Question: I have sets of line segments 'AB1, AB2, ... ABn'. Each one has '(Ax, Ay), (Bx, By)' coordinates. Then, I have circle with a center coordinate (Cx, Cy) and r (radius).
How can I which line segment lies on a circle (in figure) OR not? .
I tried to formulate my idea in Python:
'''
import numpy as np
import pylab as plt
def detect(A,B, C, r):
'''
Returns 'True' if line is inside or intersected the circle, otherwise 'False'.
Inputs:
- A - segment line coordinate (Ax, Ay)
- B - segment line coordinate (Bx, By)
- C - circle coordinate (Cx, Cy)
- r - circle radius
'''
# Do process for detection
return (boolean)
def plot_detected(An, Bn, C, r):
'''
Plots newly detected line segments with red color
while the rest remains with blue color
'''
plt.figure(1)
plt.subplot(111)
for A, B in zip(An, Bn):
if detect(A, B, C, r):
line1, = plt.plot([ A[0], B[0] ], [ A[1], B[1] ], 'ro-')
else:
line2, = plt.plot([ A[0], B[0] ], [ A[1], B[1] ], 'bo-')
pl.legend([line1, line2], ('detected','un-detected'))
plt.show()
def main():
C = [18.5, 18.5]
r = 2.4
Ax = np.array([16.2, 17.2, 22.2, 18.2, 23.8, 18.8])
Ay = np.array([22.8, 20.6, 23.8, 18.4, 20.8, 22.8])
Bx = np.array([21.8, 19.8, 18.2, 19.8, 17.2, 22.8])
By = np.array([17.8, 17.2, 19.2, 19.2, 16.8, 20.8])
An = np.vstack([Ax, Ay]).T
Bn = np.vstack([Bx, By]).T
plot_detected(An, Bn, C, r)
if __name__ == '__main__':
main()
'''
Thank you for your help in advance.
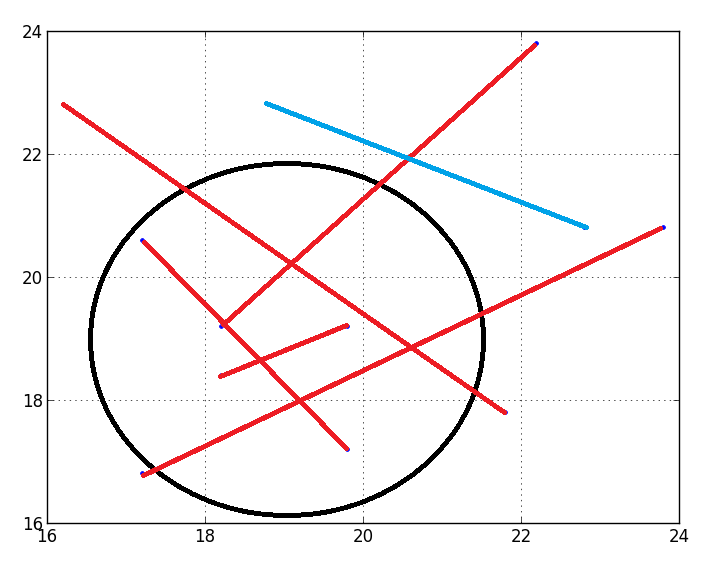
Answer: For each line, you should be able to compute the point on the line that is minimally distant from the circle centre. To do that, you project the position vector of the centre onto the line's direction vector. Call that minimally-distant point P. If P is within the circle (i.e. the sqrt of the sum of squares of its coordinates is less than the circle radius) and P is also between the line segment's end points, then the line segment intersects the circle.
You also have to check whether the line endpoints themselves are inside the circle.
'''
def detect( A, B, C, r ):
# First, let's express each vector as a complex number.
# This simplifies the rest of the code because we can then subtract them
# from each other in one statement, or find their length with one statement.
# (Downside: it does not allow us to generalize the code to spheres in 3D.)
OA = complex( *A )
OB = complex( *B )
OC = complex( *C )
# Now let's translate into a coordinate system where A is the origin
AB = OB - OA
AC = OC - OA
# Before we go further let's cover one special case: if either A or B is actually in
# the circle, then mark it as a detection
BC = OC - OB
if abs( BC ) < r or abs( AC ) < r: return True
# Project C onto the line to find P, the point on the line that is closest to the circle centre
AB_normalized = AB / abs( AB )
AP_distance = AC.real * AB_normalized.real + AC.imag * AB_normalized.imag # dot product (scalar result)
AP = AP_distance * AB_normalized # actual position of P relative to A (vector result)
# If AB intersects the circle, and neither A nor B itself is in the circle,
# then P, the point on the extended line that is closest to the circle centre, must be...
# (1) ...within the segment AB:
AP_proportion = AP_distance / abs( AB ) # scalar value: how far along AB is P?
in_segment = 0 <= AP_proportion <= 1
# ...and (2) within the circle:
CP = AP - AC
in_circle = abs( CP ) < r
detected = in_circle and in_segment
#OP = OA + AP
#plt.plot( [OC.real, OP.real], [OC.imag, OP.imag], {True:'rs--', False:'bs--'}[detected] )
return detected
def plot_detected(An, Bn, C, r):
'''
Plots newly detected line segments with red color
while the rest remains with blue color
'''
plt.figure(1)
plt.clf()
plt.subplot(111)
for A, B in zip(An, Bn):
if detect(A, B, C, r):
line1, = plt.plot([ A[0], B[0] ], [ A[1], B[1] ], 'ro-')
else:
line2, = plt.plot([ A[0], B[0] ], [ A[1], B[1] ], 'bo-')
plt.legend([line1, line2], ('detected','un-detected'))
circle = mpatches.Circle( C, r, fc="none", ec='k' )
plt.gca().add_patch(circle)
plt.gca().set_aspect('equal')
'''